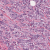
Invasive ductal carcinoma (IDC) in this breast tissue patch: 1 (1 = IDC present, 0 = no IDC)